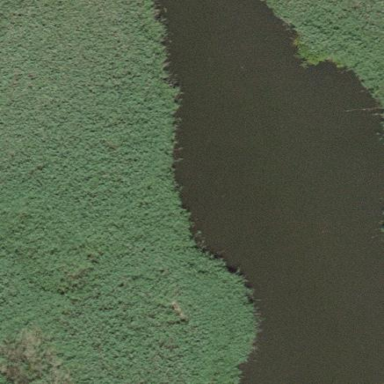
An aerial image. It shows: Pond surrounded by natural water.